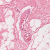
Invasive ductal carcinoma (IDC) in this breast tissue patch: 0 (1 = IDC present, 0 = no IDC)